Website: home-depot
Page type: delivery-shipping
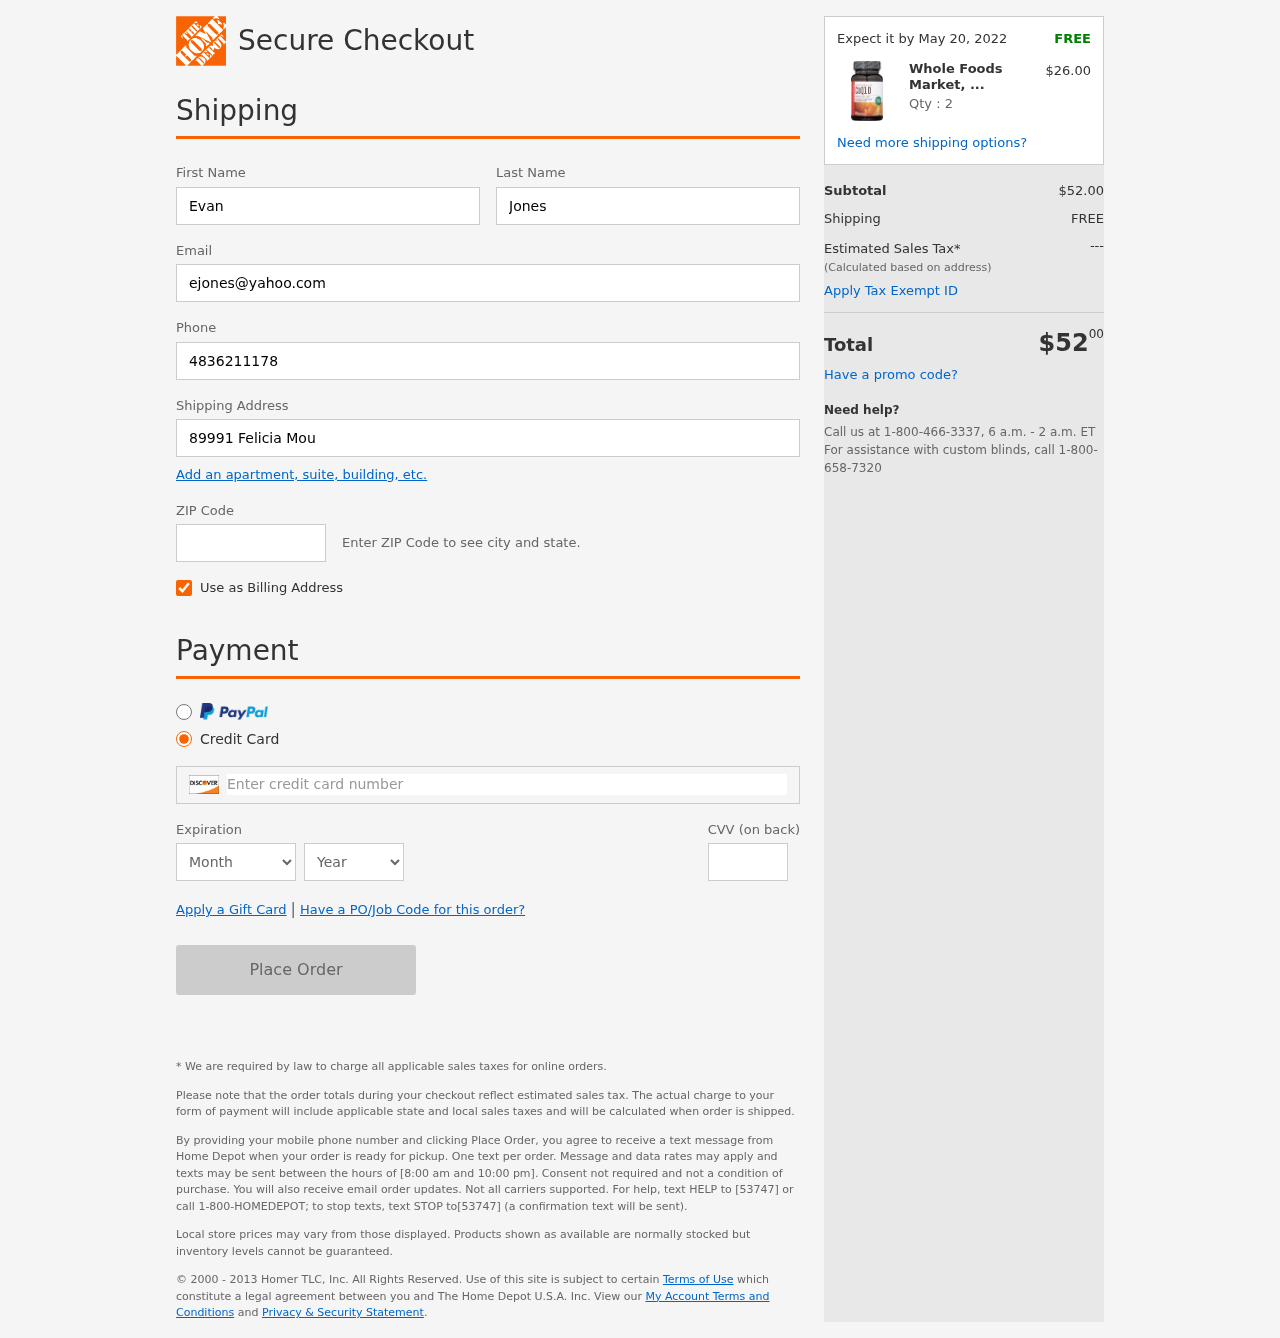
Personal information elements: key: PII_CARD_CVV
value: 565
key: PII_CARD_EXPIRY_MONTH
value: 10
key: PII_CARD_EXPIRY_YEAR
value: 30
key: PII_CARD_NUMBER
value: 6561 3916 9062 1199
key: PII_EMAIL
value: ejones@yahoo.com
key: PII_FIRSTNAME
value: Evan
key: PII_LASTNAME
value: Jones
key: PII_PHONE
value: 4836211178
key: PII_POSTCODE
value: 54620
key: PII_STREET
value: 89991 Felicia Mountains
Product elements: key: PRODUCT1_NAME
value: Whole Foods Market, CoQ10 100mg, 60 ct
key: PRODUCT1_PRICE
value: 26
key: PRODUCT1_QUANTITY
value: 2
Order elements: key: ORDER_DELIVERY_DATE
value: Expect it by May 20, 2022
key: ORDER_SUBTOTAL
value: $52.00
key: ORDER_SHIPPING_COST
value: FREE
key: ORDER_TOTAL
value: $5200